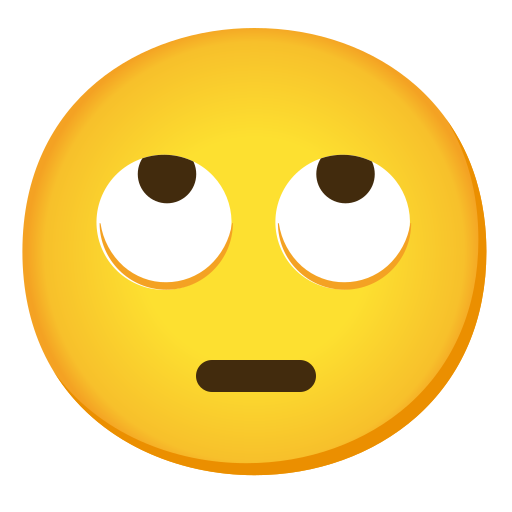
Emoji: 🙄